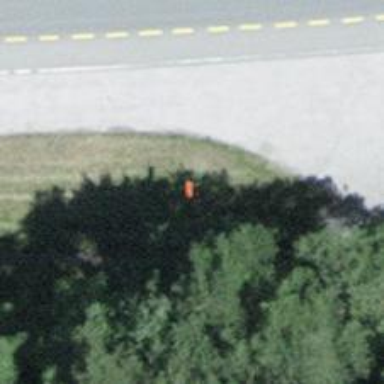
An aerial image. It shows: Pole supporting pipeline marker with roof cover.